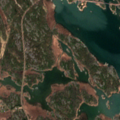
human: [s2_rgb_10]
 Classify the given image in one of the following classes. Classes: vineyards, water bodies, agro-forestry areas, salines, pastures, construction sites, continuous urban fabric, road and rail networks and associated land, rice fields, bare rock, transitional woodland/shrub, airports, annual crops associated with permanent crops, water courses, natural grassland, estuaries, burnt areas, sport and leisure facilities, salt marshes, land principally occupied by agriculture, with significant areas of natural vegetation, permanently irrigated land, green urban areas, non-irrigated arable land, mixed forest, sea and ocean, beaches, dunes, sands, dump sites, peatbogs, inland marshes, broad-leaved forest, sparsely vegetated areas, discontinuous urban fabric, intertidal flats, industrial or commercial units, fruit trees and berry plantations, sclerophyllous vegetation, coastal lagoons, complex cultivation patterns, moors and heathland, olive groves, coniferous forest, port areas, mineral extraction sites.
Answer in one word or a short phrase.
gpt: broad-leaved forest, mixed forest, sea and ocean